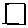
Label: square